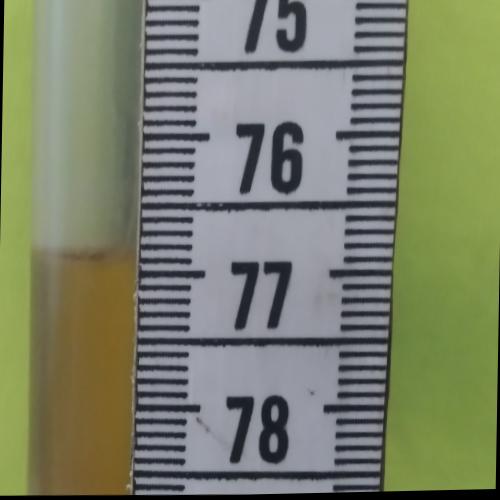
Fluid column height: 76.9 cm